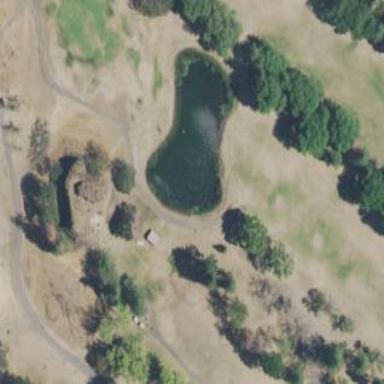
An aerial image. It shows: Water hazard in golf course. The hazard is natural water feature.